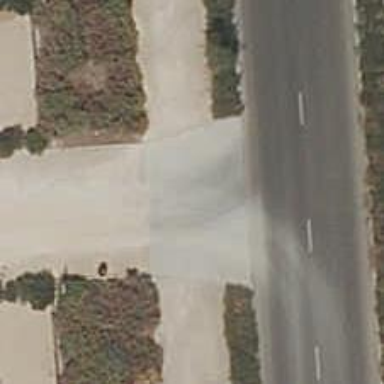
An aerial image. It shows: Parking aisle with sandy surface. The road is designated as service road.